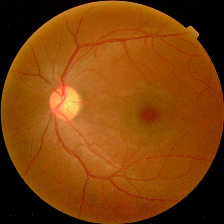
Diabetic retinopathy grade: No DR